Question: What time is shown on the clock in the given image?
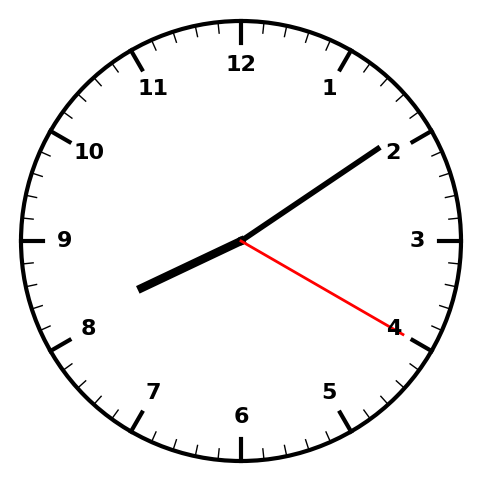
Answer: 08:09:20